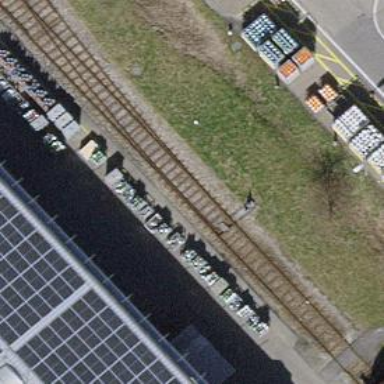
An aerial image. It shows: Railway switch.